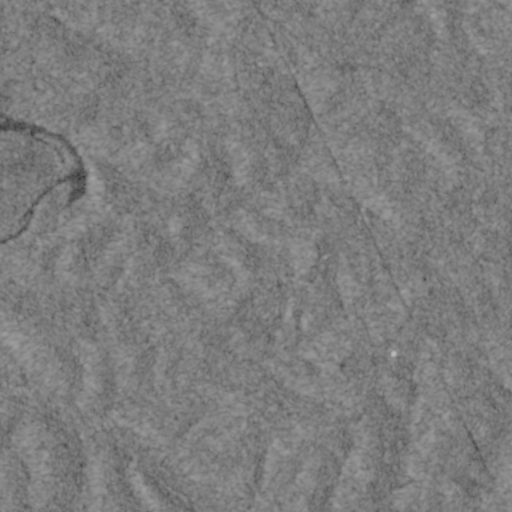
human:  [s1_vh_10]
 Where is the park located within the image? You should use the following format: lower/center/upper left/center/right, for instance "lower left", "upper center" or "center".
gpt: The park is located in the upper right of the image.
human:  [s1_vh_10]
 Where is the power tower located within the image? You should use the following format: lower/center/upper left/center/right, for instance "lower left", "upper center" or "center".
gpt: There is no power tower in the image.

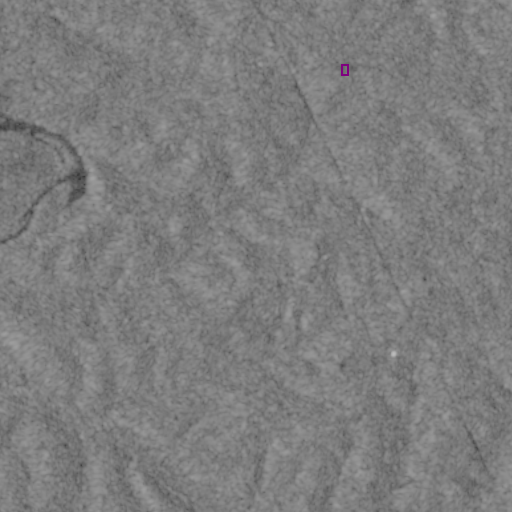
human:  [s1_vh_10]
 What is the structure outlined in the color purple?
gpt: The structure outlined in purple is a park.
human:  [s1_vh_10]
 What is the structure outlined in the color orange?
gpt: There is no orange outline.